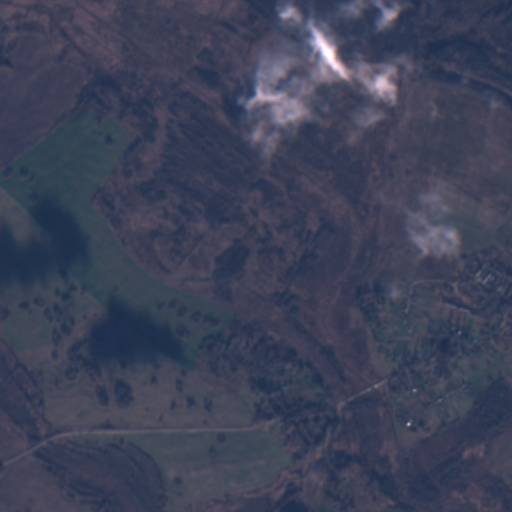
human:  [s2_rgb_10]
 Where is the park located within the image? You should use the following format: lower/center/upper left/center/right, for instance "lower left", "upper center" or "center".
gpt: The park is located in the lower center of the image.
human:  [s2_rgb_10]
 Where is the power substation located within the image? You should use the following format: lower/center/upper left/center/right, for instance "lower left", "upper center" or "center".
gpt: The power substation is located in the lower right of the image.
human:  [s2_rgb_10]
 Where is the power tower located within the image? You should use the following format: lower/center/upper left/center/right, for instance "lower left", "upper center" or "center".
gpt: The power tower is located in the lower right of the image.
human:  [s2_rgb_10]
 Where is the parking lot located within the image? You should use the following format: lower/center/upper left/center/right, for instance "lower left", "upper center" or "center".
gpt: There is no parking lot in the image.